Question: I am learning javascript and react and here I am stuck in the challange that where I have to set time according to SVG image's length (something like progress bar).
For an ease and basic example, I am calculating total time of 24 hours in 1440 minutes and I have given passed time 'let passedMins = 1220'
Now I need to fill the green line in svg circle according to the time elapse. Like every minute green line should add up more
'''
import React, {
useState,
useEffect
} from 'react';
function Clock(props) {
useEffect(() => {
const circle = document.querySelector('circle');
const circleLength = Math.floor(circle.getTotalLength());
const perMinArea = circleLength / 1440;
let passedMins = 1220;
const fillArea = passedMins * perMinArea;
circle.style.strokeDasharray = circleLength - fillArea;
// circle.style.strokeDashoffset = circleLength -fillArea;
}, [props.time])
return (
<div className = "clock-space" >
<div className = "clock" >{props.time}</div>
<svg width = "130" height = "130" className = "circle" viewBox = "0 0 130 130" fill = "none" xmlns = "http://www.w3.org/2000/svg">
<circle cx="65" cy="65" r="61.5" stroke="lightgreen" strokeWidth="7"/>
</svg>
</div >
);
}
export default Clock;
'''
It looks like this:

It shows 3 lines where I want only one. Any suggestion to fix it?
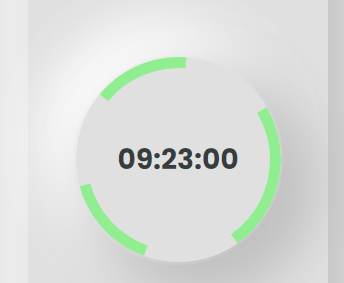
Answer: You need to also pass the length of the circle to the 'circle.style.strokeDasharray'. To do this, you need to get the length for the "minutes left" in terms of the circle's total length. Please see example below.
'''
const circle = document.querySelector('circle');
const timeLeftLabel = document.getElementById('time-left');
const circleLength = Math.floor(circle.getTotalLength());
const maxMinutes = 1440;
let passedMins = 1220;
let minsLeft = maxMinutes - passedMins;
// get percentage of minutes left
let minsLeftPercentage = minsLeft / maxMinutes;
// x % of length where x = minsLeftPercentage
let leftLength = minsLeftPercentage * circleLength;
//combine leftLength and circleLength into comma-separated string
circle.style.strokeDasharray = leftLength + ',' + circleLength;
//just simple implementation for the {props.time}
timeLeftLabel.innerText = minsLeft + ' minutes left';
'''
'''
<div className="clock-space">
<div className="clock" id="time-left"></div>
<svg width="130" height="130" className="circle" viewBox="0 0 130 130" fill="none" xmlns="http://www.w3.org/2000/svg">
<circle cx="65" cy="65" r="61.5" stroke="lightgreen" strokeWidth="7"/>
</svg>
</div>
'''